Interaction volume radius: 5 \u00c5
Interaction volume height: 30 \u00c5
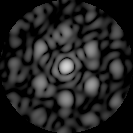
Disorder parameter: 0.6295